Field crop: tomato
Growth stage: 2
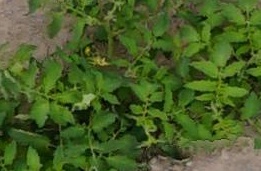
Species: tomato